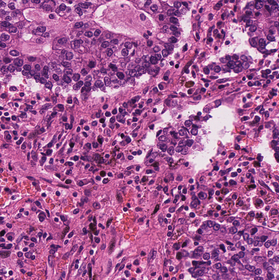
Tumor epithelial tissue: yes
Tumor-associated stroma tissue: yes
Normal tissue: no